Aerial crown-view tile of a tropical tree (Barro Colorado Island, Panama), acquired 20250818:
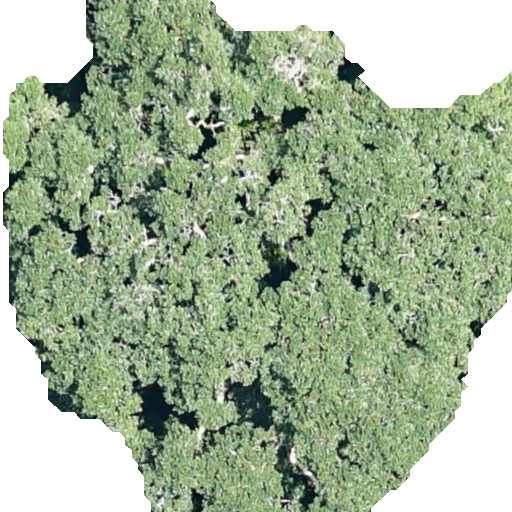
Species: Ficus insipida
GBIF accepted scientific name: Ficus insipida
Crown area: 315.367 m²